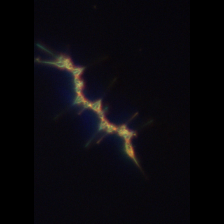
Taxon: Asterionellopsis
Group: Diatoms